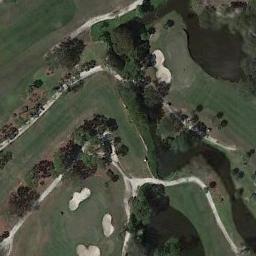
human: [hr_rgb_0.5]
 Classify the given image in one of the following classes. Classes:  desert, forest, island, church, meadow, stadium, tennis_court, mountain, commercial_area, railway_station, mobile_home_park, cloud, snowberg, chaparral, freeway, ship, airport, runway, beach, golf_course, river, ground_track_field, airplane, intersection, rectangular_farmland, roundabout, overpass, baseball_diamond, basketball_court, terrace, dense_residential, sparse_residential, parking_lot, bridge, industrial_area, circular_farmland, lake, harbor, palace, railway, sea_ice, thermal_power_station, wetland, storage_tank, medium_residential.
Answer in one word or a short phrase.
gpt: golf_course